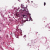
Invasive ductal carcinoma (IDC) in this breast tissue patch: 0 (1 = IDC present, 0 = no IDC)